Question: When I go to my controller; <URL>
I get the following error:
> Fatal error: Call to a member function getOptionArray() on a
non-object in
C:\wamp\www\magentopp\code\local\Company\Integration\Block\Adminhtml\Manageskumappings\Grid.php
on line 105
This is my code:
'''
protected function _prepareMassaction()
{
$this->setMassactionIdField('skumappings_id');
$this->getMassactionBlock()->setFormFieldName('integration');
$this->getMassactionBlock()->addItem('delete', array(
'label' => Mage::helper('integration')->__('Delete'),
'url' => $this->getUrl('*/*/massDelete'),
'confirm' => Mage::helper('integration')->__('Are you sure?')
));
// This is the erroring line #105 //
$statuses = Mage::getSingleton('integration/status')->getOptionArray();
array_unshift($statuses, array(
'label' => '',
'value' => ''
));
$this->getMassactionBlock()->addItem('status', array(
'label' => Mage::helper('integration')->__('Change status'),
'url' => $this->getUrl('*/*/massStatus', array(
'_current' => true
)),
'additional' => array(
'visibility' => array(
'name' => 'status',
'type' => 'select',
'class' => 'required-entry',
'label' => Mage::helper('integration')->__('Status'),
'values' => $statuses
)
)
));
return $this;
}
'''
The singleton class I am trying to load ('Mage::getSingleton('integration/status')') is located here: 'app\code\local\Company\Integration\Model\Status.php'
and the contents are:
'''
class Company_Integration_Model_Status extends Varien_Object
{
const STATUS_ENABLED = 1;
const STATUS_DISABLED = 2;
static public function getOptionArray()
{
return array(
self::STATUS_ENABLED => Mage::helper('integration')->__('Enabled'),
self::STATUS_DISABLED => Mage::helper('integration')->__('Disabled')
);
}
}
'''
This was working before - code was taken out of <URL> and modified with my own models/tables etc...; now it's no longer working. Any idea what I am doing wrong here?
P.S. If I comment out that line that loads the 'Status' class, the grid loads but the status column is empty/blank:

---
Here's the Call Stack from error: <URL>
Here's my config.xml: <URL>
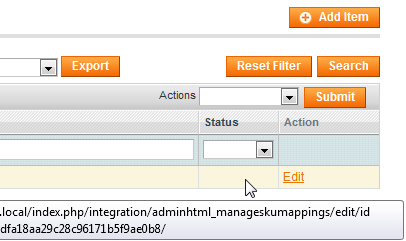
Answer: The error happens because the configuration in config.xml you set as "skumappings" the name of the node in:
'''
<global>
<models>
<skumappings>
<class>Company_Integration_Model</class>
<resourceModel>skumappings_mysql4</resourceModel>
</skumappings>
</models>
</global>
'''
so instead of calling:
'''
$statuses = Mage::getSingleton('integration/status')->getOptionArray();
'''
you need to call:
'''
$statuses = Mage::getSingleton('skumappings/status')->getOptionArray();
'''